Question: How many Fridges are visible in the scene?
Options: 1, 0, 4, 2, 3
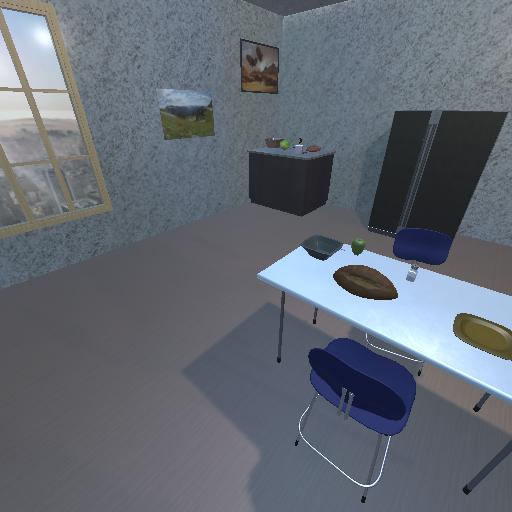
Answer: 1